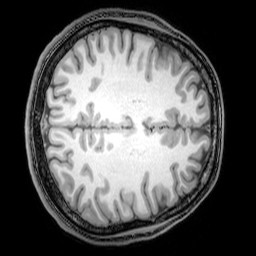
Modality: T1w
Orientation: axial
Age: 24
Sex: male
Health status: healthy
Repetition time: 0.081 s
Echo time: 0.037 s